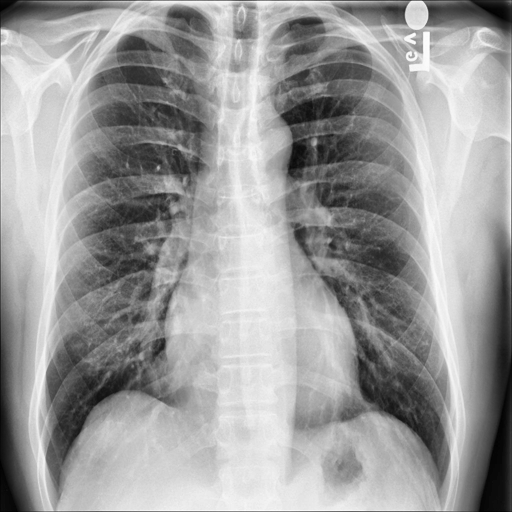
Finding: NORMAL